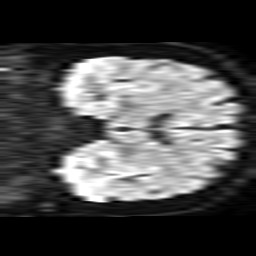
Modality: TRACE
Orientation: coronal
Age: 28
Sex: male
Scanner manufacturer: philips
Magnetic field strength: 1.5 T
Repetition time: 3.359 s
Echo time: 0.09255 s